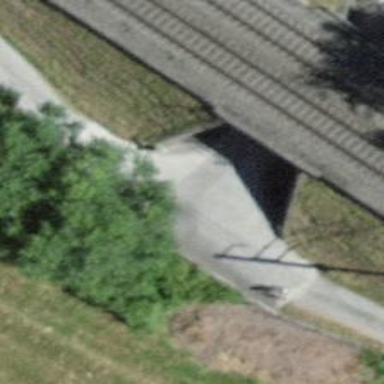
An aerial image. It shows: Road tunnel designed for service vehicles.